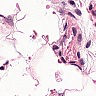
Metastatic tissue present: no